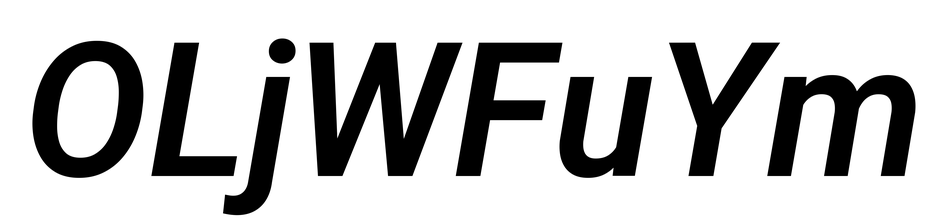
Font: Roboto-Italic_SemiBold_Italic